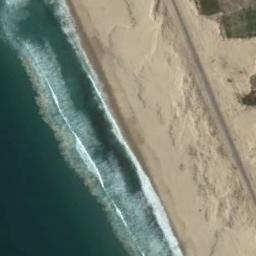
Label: beach